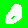
Digit: 0